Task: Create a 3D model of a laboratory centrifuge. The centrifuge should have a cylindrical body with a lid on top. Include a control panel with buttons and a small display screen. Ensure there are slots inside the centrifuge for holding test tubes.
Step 216:
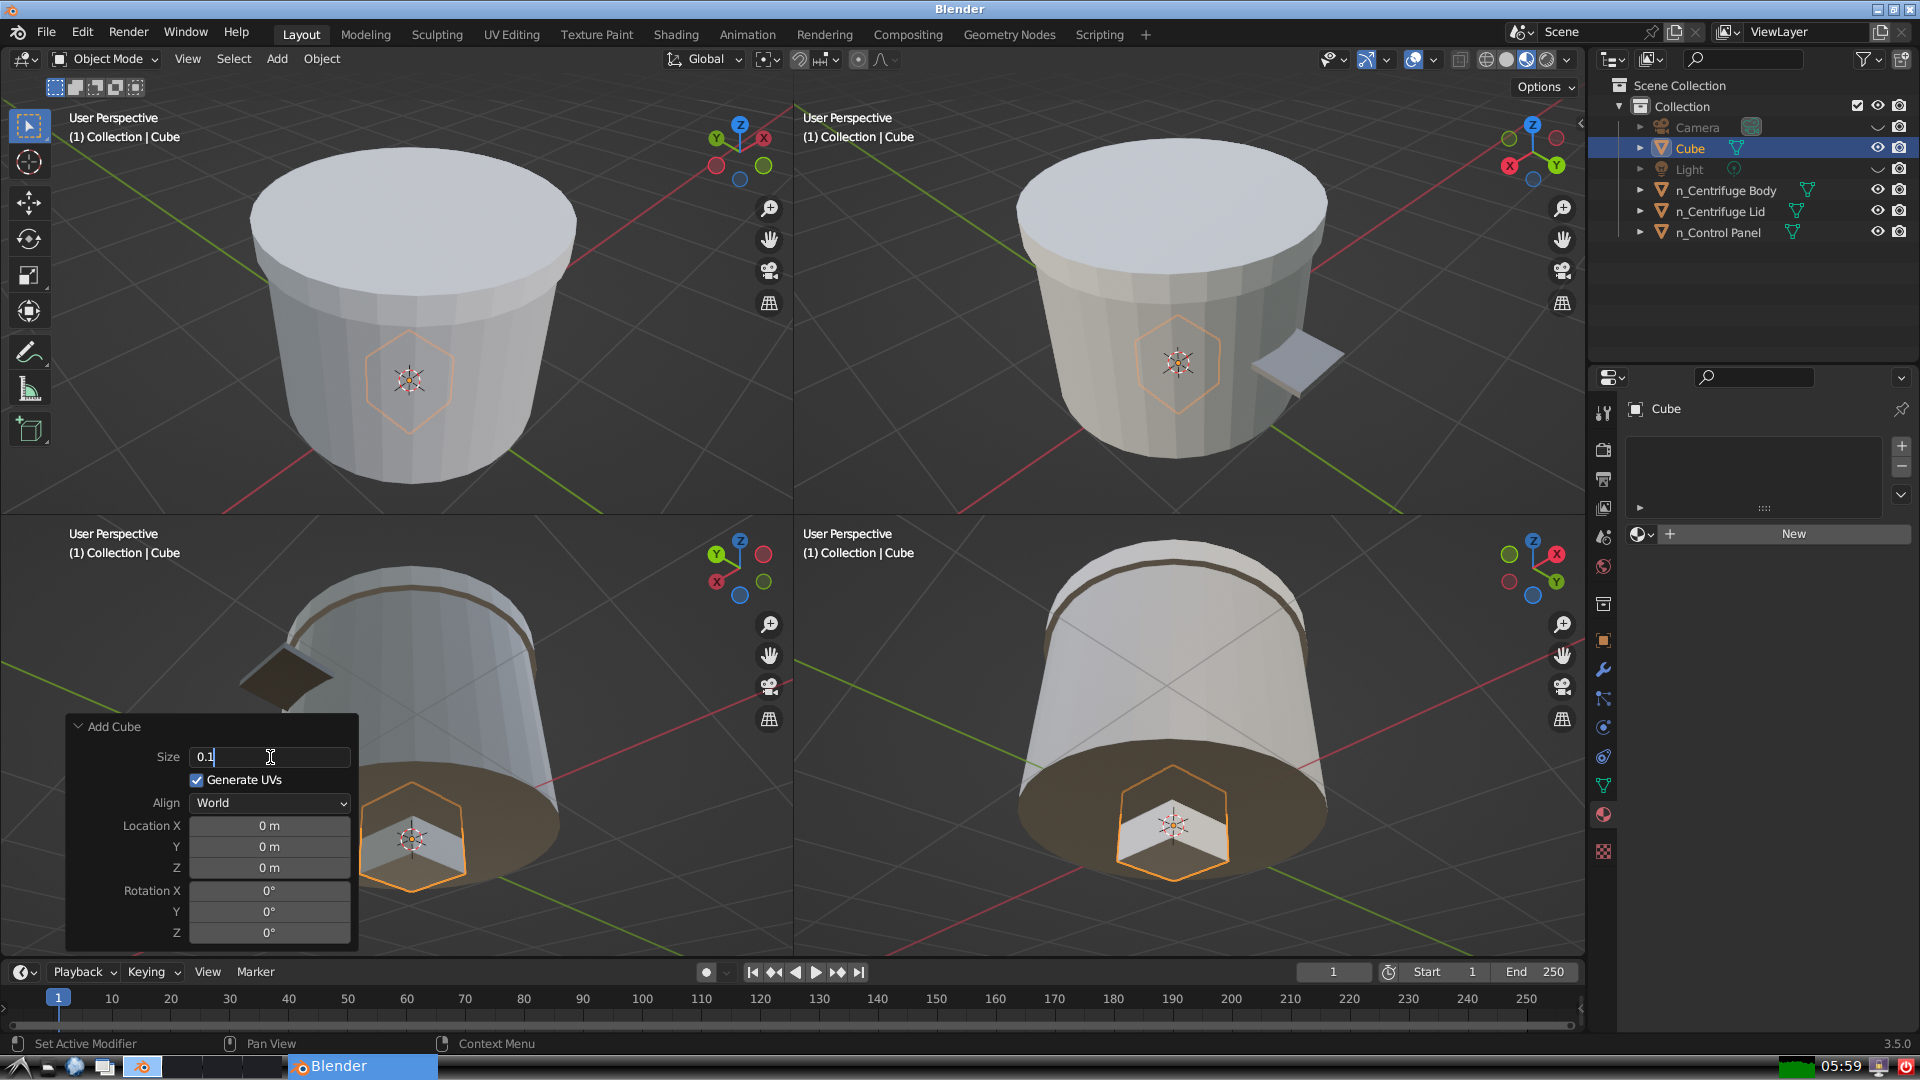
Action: {"key_press": ['Return']}